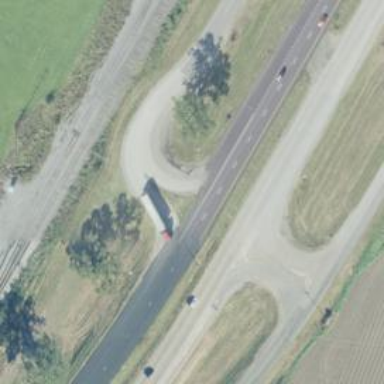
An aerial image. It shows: Trunk link highway.